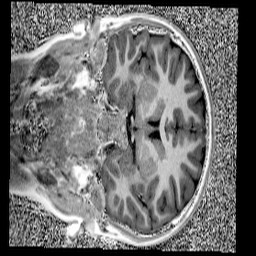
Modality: UNIT1
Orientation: coronal
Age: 10
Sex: male
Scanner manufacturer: siemens
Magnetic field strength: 3 T
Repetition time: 4 s
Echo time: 0.00303 s